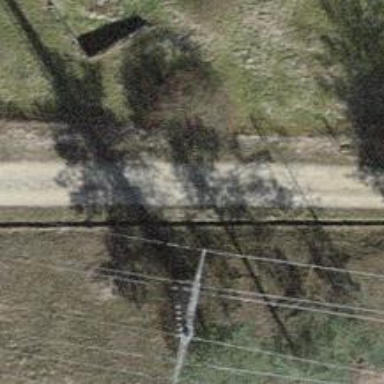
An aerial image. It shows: Power line in the image.